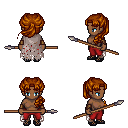
a pixel art fantasy rpg character, female body template, human, dark skin, gray tattered cape, red pants, brunette princess hairstyle, leather bracers, ghillies, spear, four views (front, back, left, right), 2x2 character sprite sheet, small pixel art, hard edges, no anti-aliasing